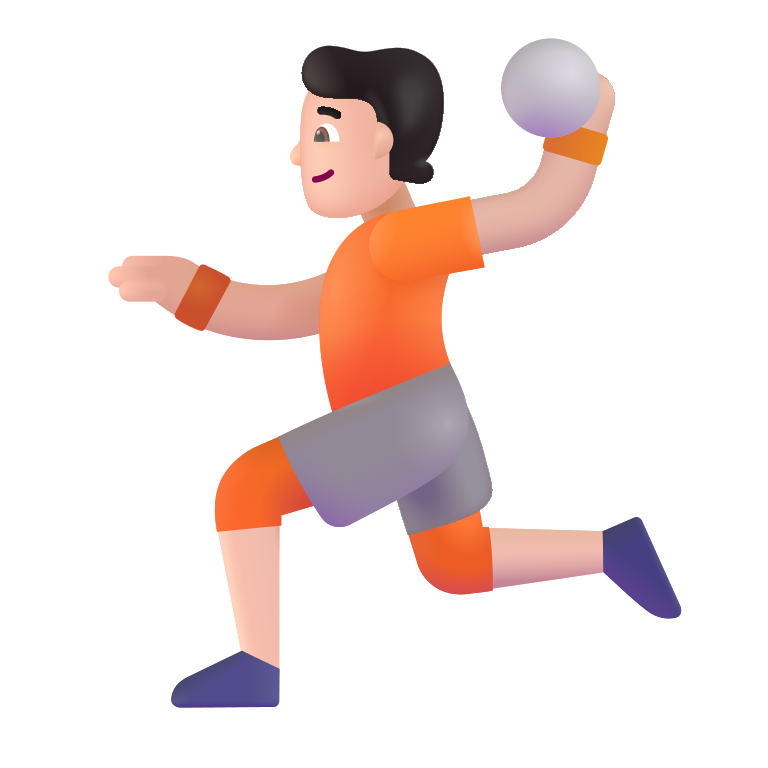
person playing handball color light